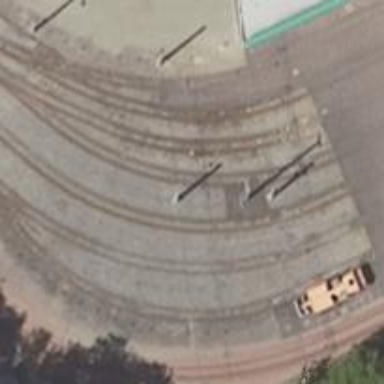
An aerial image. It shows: Tram railway running through service yard with electrified contact lines.